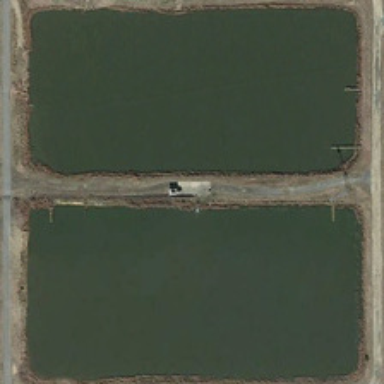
Two rectangular ponds are surrounded by yellow bareland .